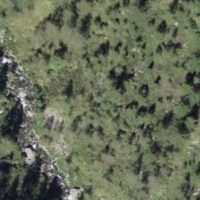
EUNIS habitat code: 44
Species observed at this site:
Celastrina argiolus
Erebia alberganus